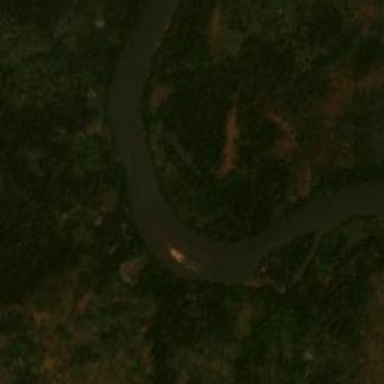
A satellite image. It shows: Beautiful river scene.